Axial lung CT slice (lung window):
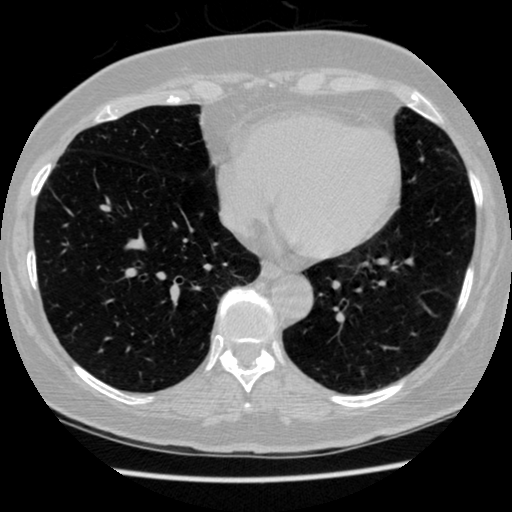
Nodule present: no